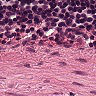
Metastatic tissue present: no